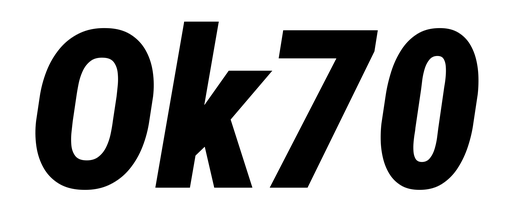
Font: Roboto-Italic_Condensed_Black_Italic